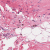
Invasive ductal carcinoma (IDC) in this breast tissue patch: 0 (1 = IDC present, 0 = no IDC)